Question: I want to get 112 position [01] and use this position[01] to compare something ? Can i do that ? Sorry about stupid question. I'm just a new guy really want to known. Thank for any help.

'''
<?
$sql "SELECT * FROM truck WHERE t_ID = '001'";
$arry = odbc_fetch_array($DataExec);
echo "MAX value position's".$arry;
?>
'''
echo $arry. This 1 i want to show [ MAX value position's 01.]. Or someone have better way.
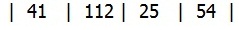
Answer: '''
<?php
$arr_numeric= array('41', '112', '25','54');
$max_position = array_search(max($arr_numeric), $arr_numeric);
echo $max_position;
?>
'''
position start from 0.
1